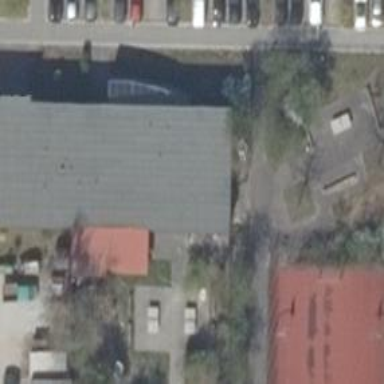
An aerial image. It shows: Bicycle rental facility.